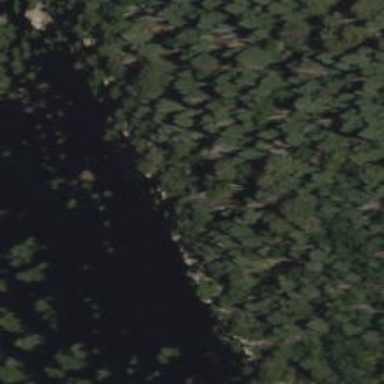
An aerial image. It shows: Natural cliff.